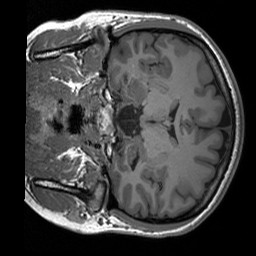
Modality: T1w
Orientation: coronal
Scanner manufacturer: siemens
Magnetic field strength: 3 T
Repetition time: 1.76 s
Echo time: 0.0022 s